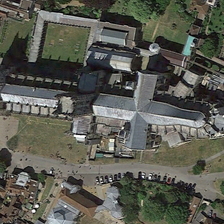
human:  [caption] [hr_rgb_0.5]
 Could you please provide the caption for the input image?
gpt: a gray church is surrounded by some buildings and green trees .

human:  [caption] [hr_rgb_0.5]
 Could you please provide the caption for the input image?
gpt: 1 .

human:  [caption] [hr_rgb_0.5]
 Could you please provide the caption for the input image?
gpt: on either side of the white church are red buildings .

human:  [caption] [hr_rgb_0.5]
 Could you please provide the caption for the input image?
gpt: a gray church is surrounded by some buildings and green trees .

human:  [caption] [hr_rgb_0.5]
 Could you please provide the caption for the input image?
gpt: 1 .